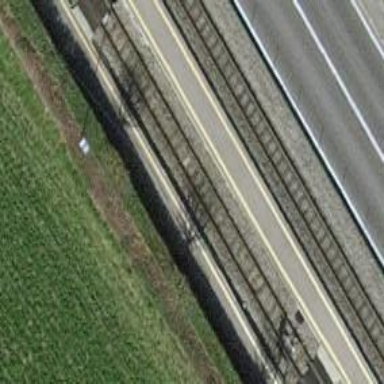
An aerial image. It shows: Stop for light rail public transport at railway station.